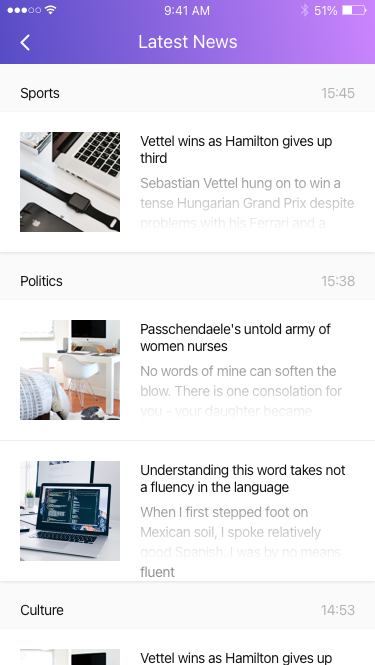
Text in this UI design:
Vettel wins as Hamilton gives up third
14:53
Culture
Vettel wins as Hamilton gives up third
Sebastian Vettel hung on to win a tense Hungarian Grand Prix despite problems with his Ferrari and a
15:45
Sports
Passchendaele's untold army of women nurses
No words of mine can soften the blow. There is one consolation for you - your daughter became
Understanding this word takes not a fluency in the language
When I first stepped foot on Mexican soil, I spoke relatively good Spanish. I was by no means fluent
15:38
Politics
Latest News